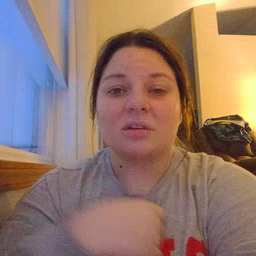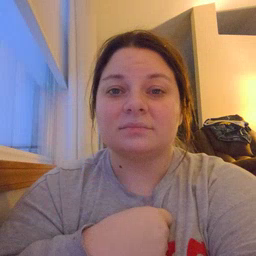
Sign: there